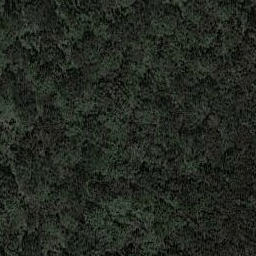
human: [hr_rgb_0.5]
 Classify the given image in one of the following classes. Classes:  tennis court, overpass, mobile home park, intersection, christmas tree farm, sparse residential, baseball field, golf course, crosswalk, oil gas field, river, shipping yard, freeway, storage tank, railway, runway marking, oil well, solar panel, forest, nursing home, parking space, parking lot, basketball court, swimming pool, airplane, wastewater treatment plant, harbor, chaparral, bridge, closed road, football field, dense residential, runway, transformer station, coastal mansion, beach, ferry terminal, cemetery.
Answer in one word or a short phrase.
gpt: forest